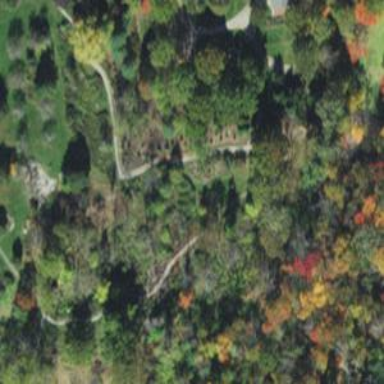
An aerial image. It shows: Path.